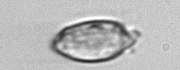
Label: Katodinium_or_Torodinium